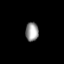
Tissue: lung
Cell type: Epithelial cells
Senescence score: 0.6048
Nuclear area (px): 239
Mean DAPI intensity: 153.038